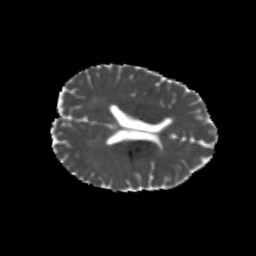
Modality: MD
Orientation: axial
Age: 20
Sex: male
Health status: healthy
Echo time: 0.074 s